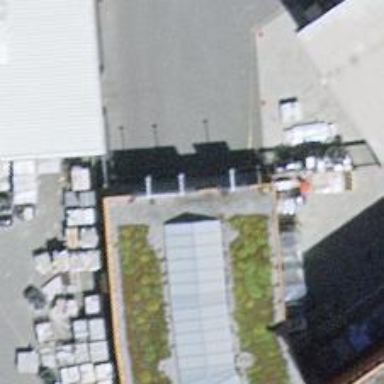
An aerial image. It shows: Parking entrance.